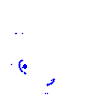
Particle: pion